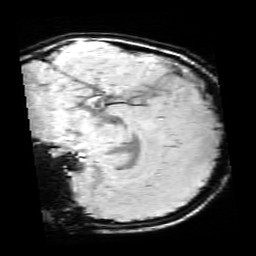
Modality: SWI
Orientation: sagittal
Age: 11
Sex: male
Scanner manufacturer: siemens
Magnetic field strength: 3 T
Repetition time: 0.027 s
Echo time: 0.02 s